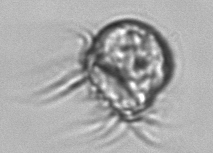
Label: Leegaardiella_ovalis